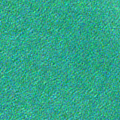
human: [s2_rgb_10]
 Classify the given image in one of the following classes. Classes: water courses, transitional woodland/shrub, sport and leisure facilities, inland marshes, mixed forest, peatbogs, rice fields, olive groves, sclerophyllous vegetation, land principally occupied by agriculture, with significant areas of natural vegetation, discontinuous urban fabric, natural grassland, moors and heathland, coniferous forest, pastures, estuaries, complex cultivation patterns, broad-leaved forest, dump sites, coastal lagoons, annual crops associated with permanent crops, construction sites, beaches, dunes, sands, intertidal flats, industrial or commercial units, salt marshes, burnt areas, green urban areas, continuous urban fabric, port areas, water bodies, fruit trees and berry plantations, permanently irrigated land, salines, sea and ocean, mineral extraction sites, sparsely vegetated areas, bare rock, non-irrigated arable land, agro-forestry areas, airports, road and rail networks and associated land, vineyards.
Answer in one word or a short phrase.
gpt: sea and ocean